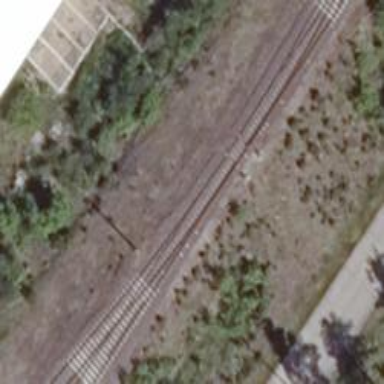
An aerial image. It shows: Railway spur service.